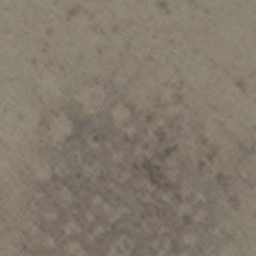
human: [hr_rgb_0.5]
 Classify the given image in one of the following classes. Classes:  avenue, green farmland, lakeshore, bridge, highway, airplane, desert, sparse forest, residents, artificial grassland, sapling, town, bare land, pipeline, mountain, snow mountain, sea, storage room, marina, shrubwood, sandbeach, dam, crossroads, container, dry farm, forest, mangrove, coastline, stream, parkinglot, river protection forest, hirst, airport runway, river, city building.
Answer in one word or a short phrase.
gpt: bare land